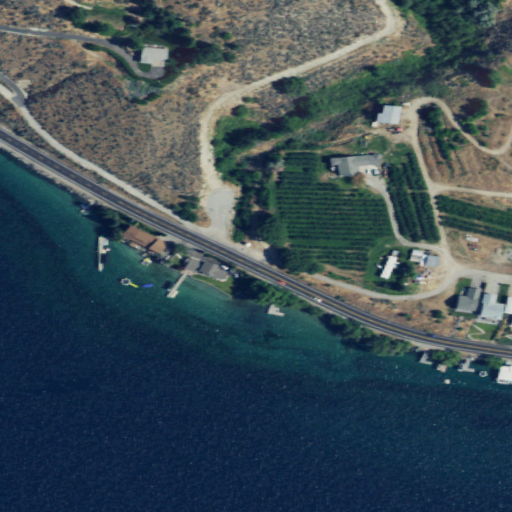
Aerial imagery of valley in Washington named Purtteman Gulch containing open water, pasture, shrub, low intensity development, open development, cultivated crops, medium intensity development, and high intensity development